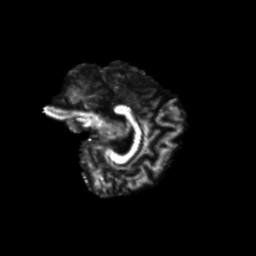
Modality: FA
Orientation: sagittal
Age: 32
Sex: female
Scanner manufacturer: siemens
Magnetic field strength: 3 T
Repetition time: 8.6 s
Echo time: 0.095 s